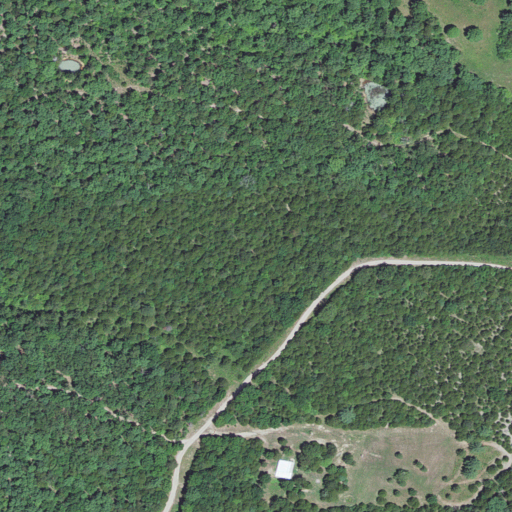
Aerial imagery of valley in Missouri named Shanty Hollow containing deciduous forest, evergreen forest, mixed forest, open development, and pasture